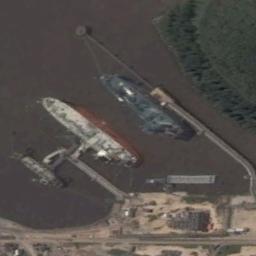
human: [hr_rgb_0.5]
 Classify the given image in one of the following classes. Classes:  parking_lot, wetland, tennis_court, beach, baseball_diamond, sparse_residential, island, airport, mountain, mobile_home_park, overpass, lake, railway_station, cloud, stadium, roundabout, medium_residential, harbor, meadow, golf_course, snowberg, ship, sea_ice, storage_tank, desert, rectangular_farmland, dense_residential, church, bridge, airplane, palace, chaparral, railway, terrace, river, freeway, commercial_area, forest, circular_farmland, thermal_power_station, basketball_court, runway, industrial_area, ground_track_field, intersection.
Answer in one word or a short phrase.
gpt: ship